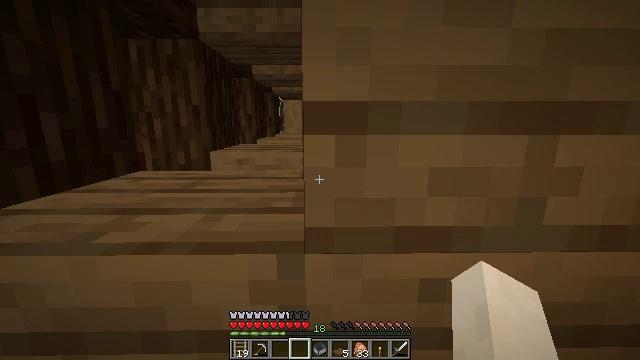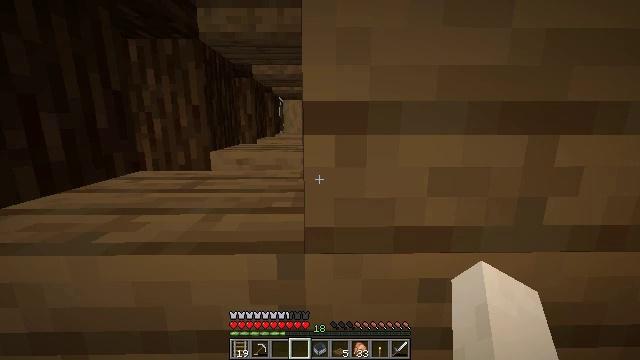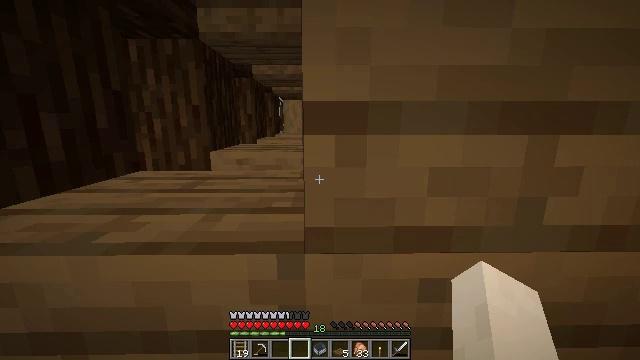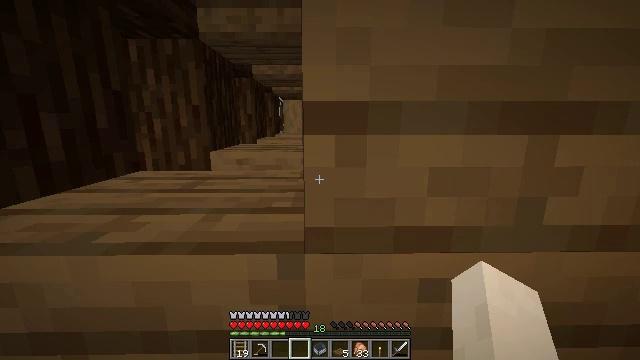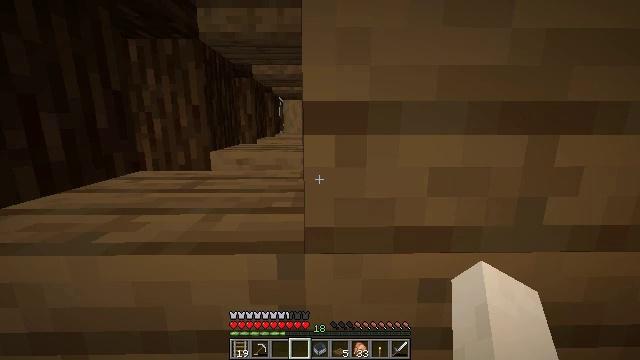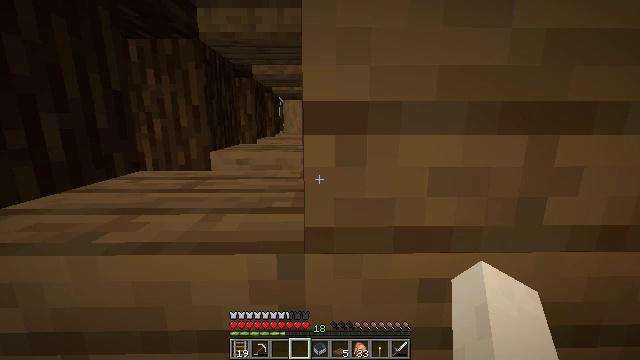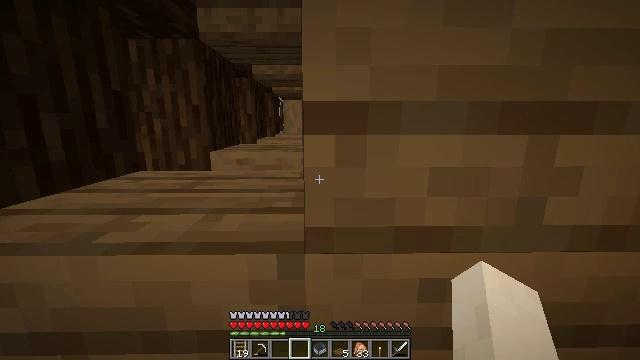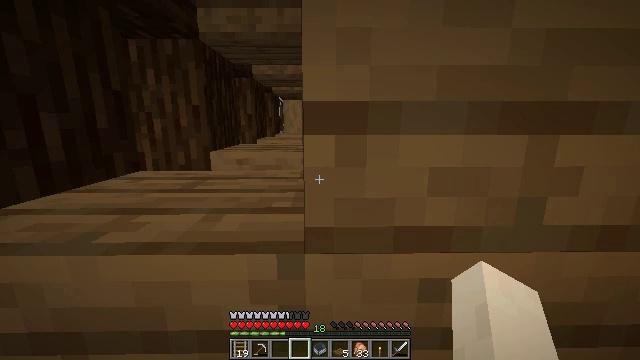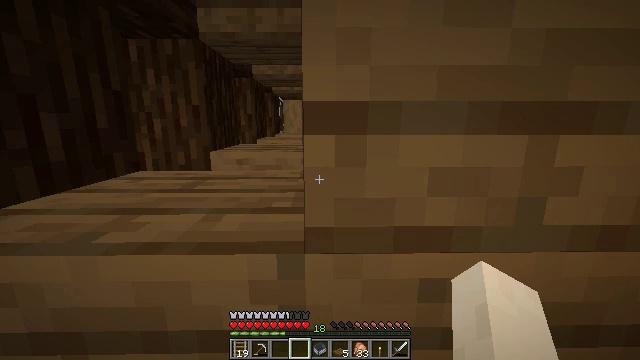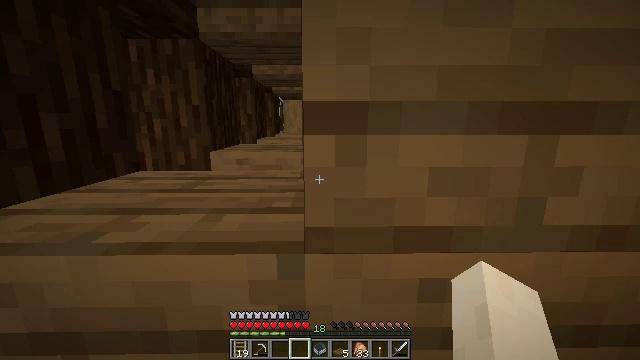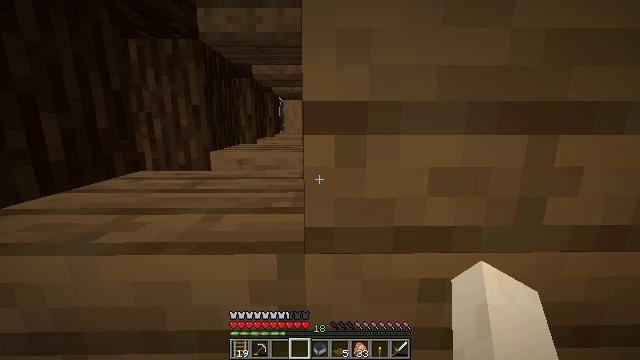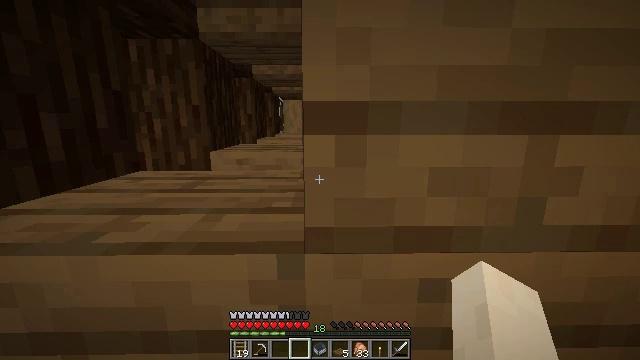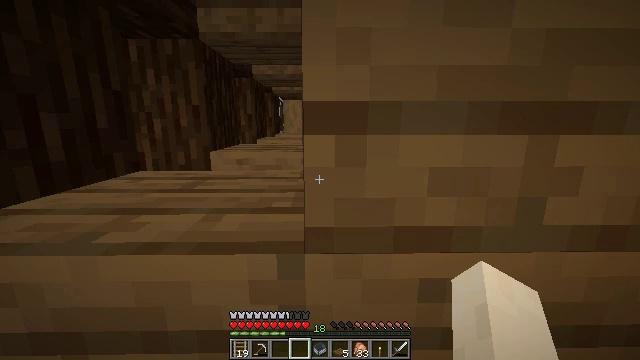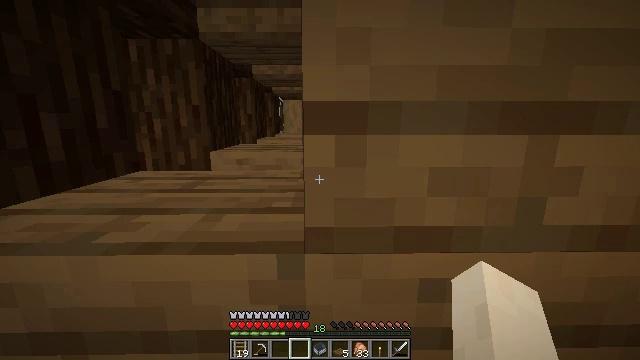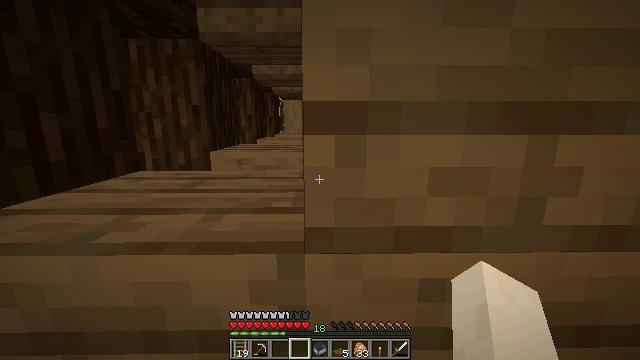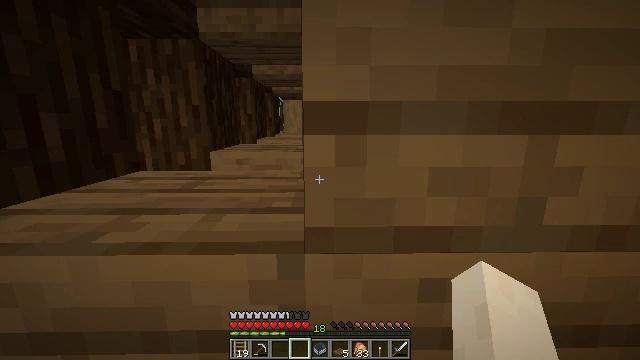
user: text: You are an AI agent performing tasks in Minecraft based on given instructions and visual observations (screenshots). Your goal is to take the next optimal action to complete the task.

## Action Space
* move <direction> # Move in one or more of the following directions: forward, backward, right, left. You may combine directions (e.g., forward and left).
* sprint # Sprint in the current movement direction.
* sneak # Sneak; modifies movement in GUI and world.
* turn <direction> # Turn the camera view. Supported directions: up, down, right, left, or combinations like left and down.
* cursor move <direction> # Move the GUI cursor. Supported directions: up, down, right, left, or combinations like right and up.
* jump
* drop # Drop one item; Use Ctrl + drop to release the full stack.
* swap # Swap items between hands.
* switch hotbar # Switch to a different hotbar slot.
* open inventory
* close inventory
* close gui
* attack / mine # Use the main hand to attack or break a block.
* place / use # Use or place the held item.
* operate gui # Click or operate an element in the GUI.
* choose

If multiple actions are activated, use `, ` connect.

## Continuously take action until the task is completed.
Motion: motion action
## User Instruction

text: Gather stripped spruce log from the tree.
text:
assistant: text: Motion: no_op
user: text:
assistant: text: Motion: no_op
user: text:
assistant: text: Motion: no_op
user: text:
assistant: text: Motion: no_op
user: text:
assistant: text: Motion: no_op
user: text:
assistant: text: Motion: no_op
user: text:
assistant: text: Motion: no_op
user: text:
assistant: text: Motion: no_op
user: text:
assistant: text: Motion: no_op
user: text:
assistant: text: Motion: no_op
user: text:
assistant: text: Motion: no_op
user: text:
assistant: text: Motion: no_op
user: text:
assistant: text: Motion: no_op
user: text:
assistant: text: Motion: no_op
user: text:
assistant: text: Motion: no_op
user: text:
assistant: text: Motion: no_op
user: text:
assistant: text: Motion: no_op
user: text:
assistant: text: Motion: no_op
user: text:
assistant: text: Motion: no_op
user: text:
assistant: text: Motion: no_op
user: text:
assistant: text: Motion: no_op
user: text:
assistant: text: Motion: no_op
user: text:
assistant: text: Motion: no_op
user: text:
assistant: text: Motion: no_op
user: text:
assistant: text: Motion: no_op
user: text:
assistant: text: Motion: no_op
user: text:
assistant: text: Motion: no_op
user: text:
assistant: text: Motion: no_op
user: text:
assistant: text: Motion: no_op
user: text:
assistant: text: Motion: no_op